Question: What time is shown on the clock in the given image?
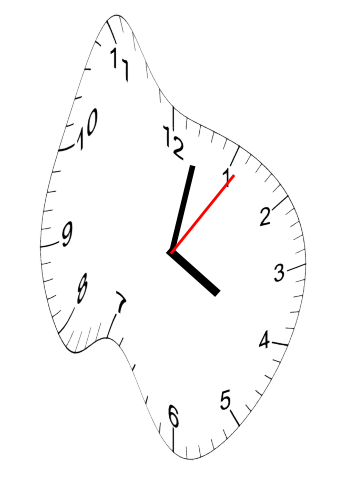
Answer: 04:02:06